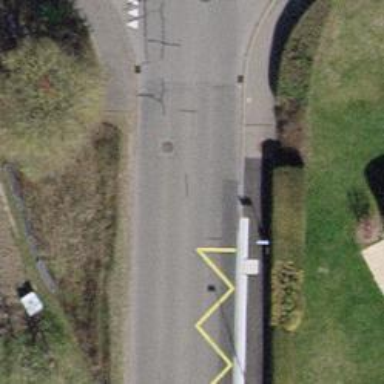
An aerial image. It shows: Platform for public transport on the road.